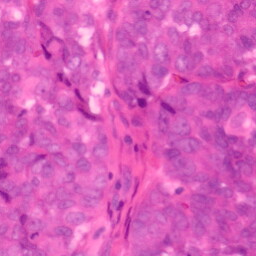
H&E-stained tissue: Colon